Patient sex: M
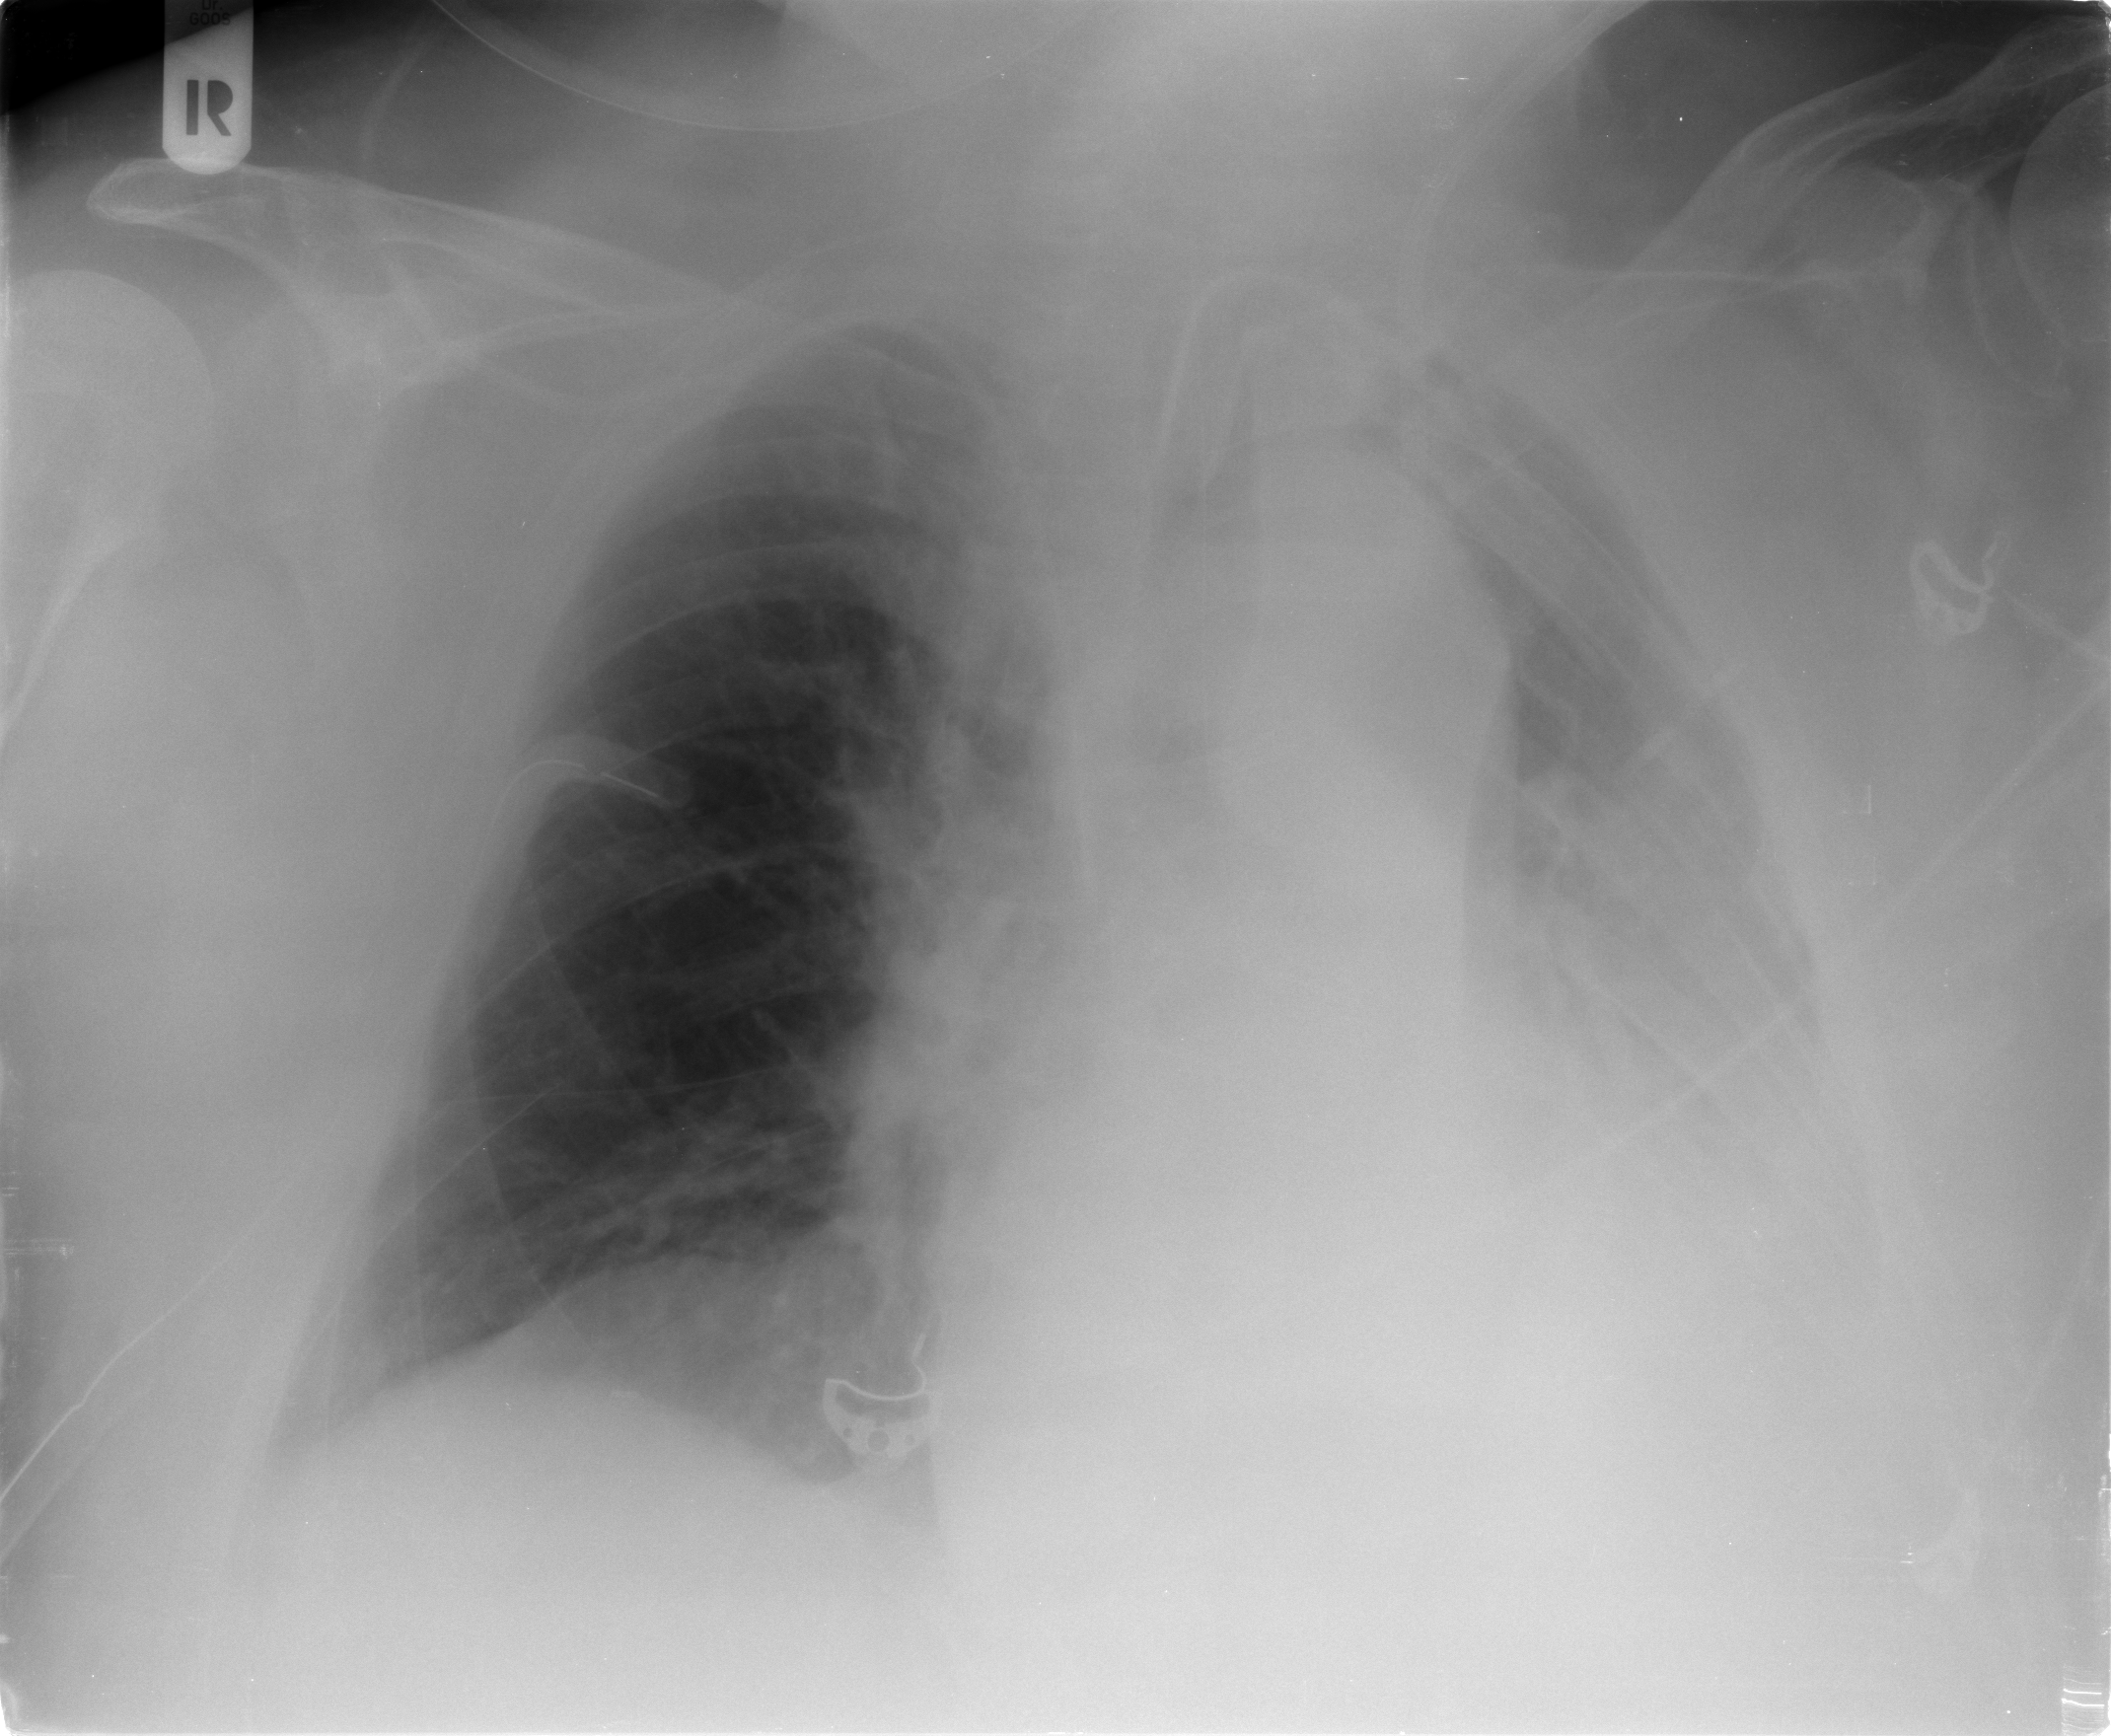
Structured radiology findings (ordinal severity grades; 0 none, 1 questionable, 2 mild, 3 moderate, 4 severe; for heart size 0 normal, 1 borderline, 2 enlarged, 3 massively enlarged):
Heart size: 0
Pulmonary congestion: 2
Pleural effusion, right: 0
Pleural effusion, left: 3
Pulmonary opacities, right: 0
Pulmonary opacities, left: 0
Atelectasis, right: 0
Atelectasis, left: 3